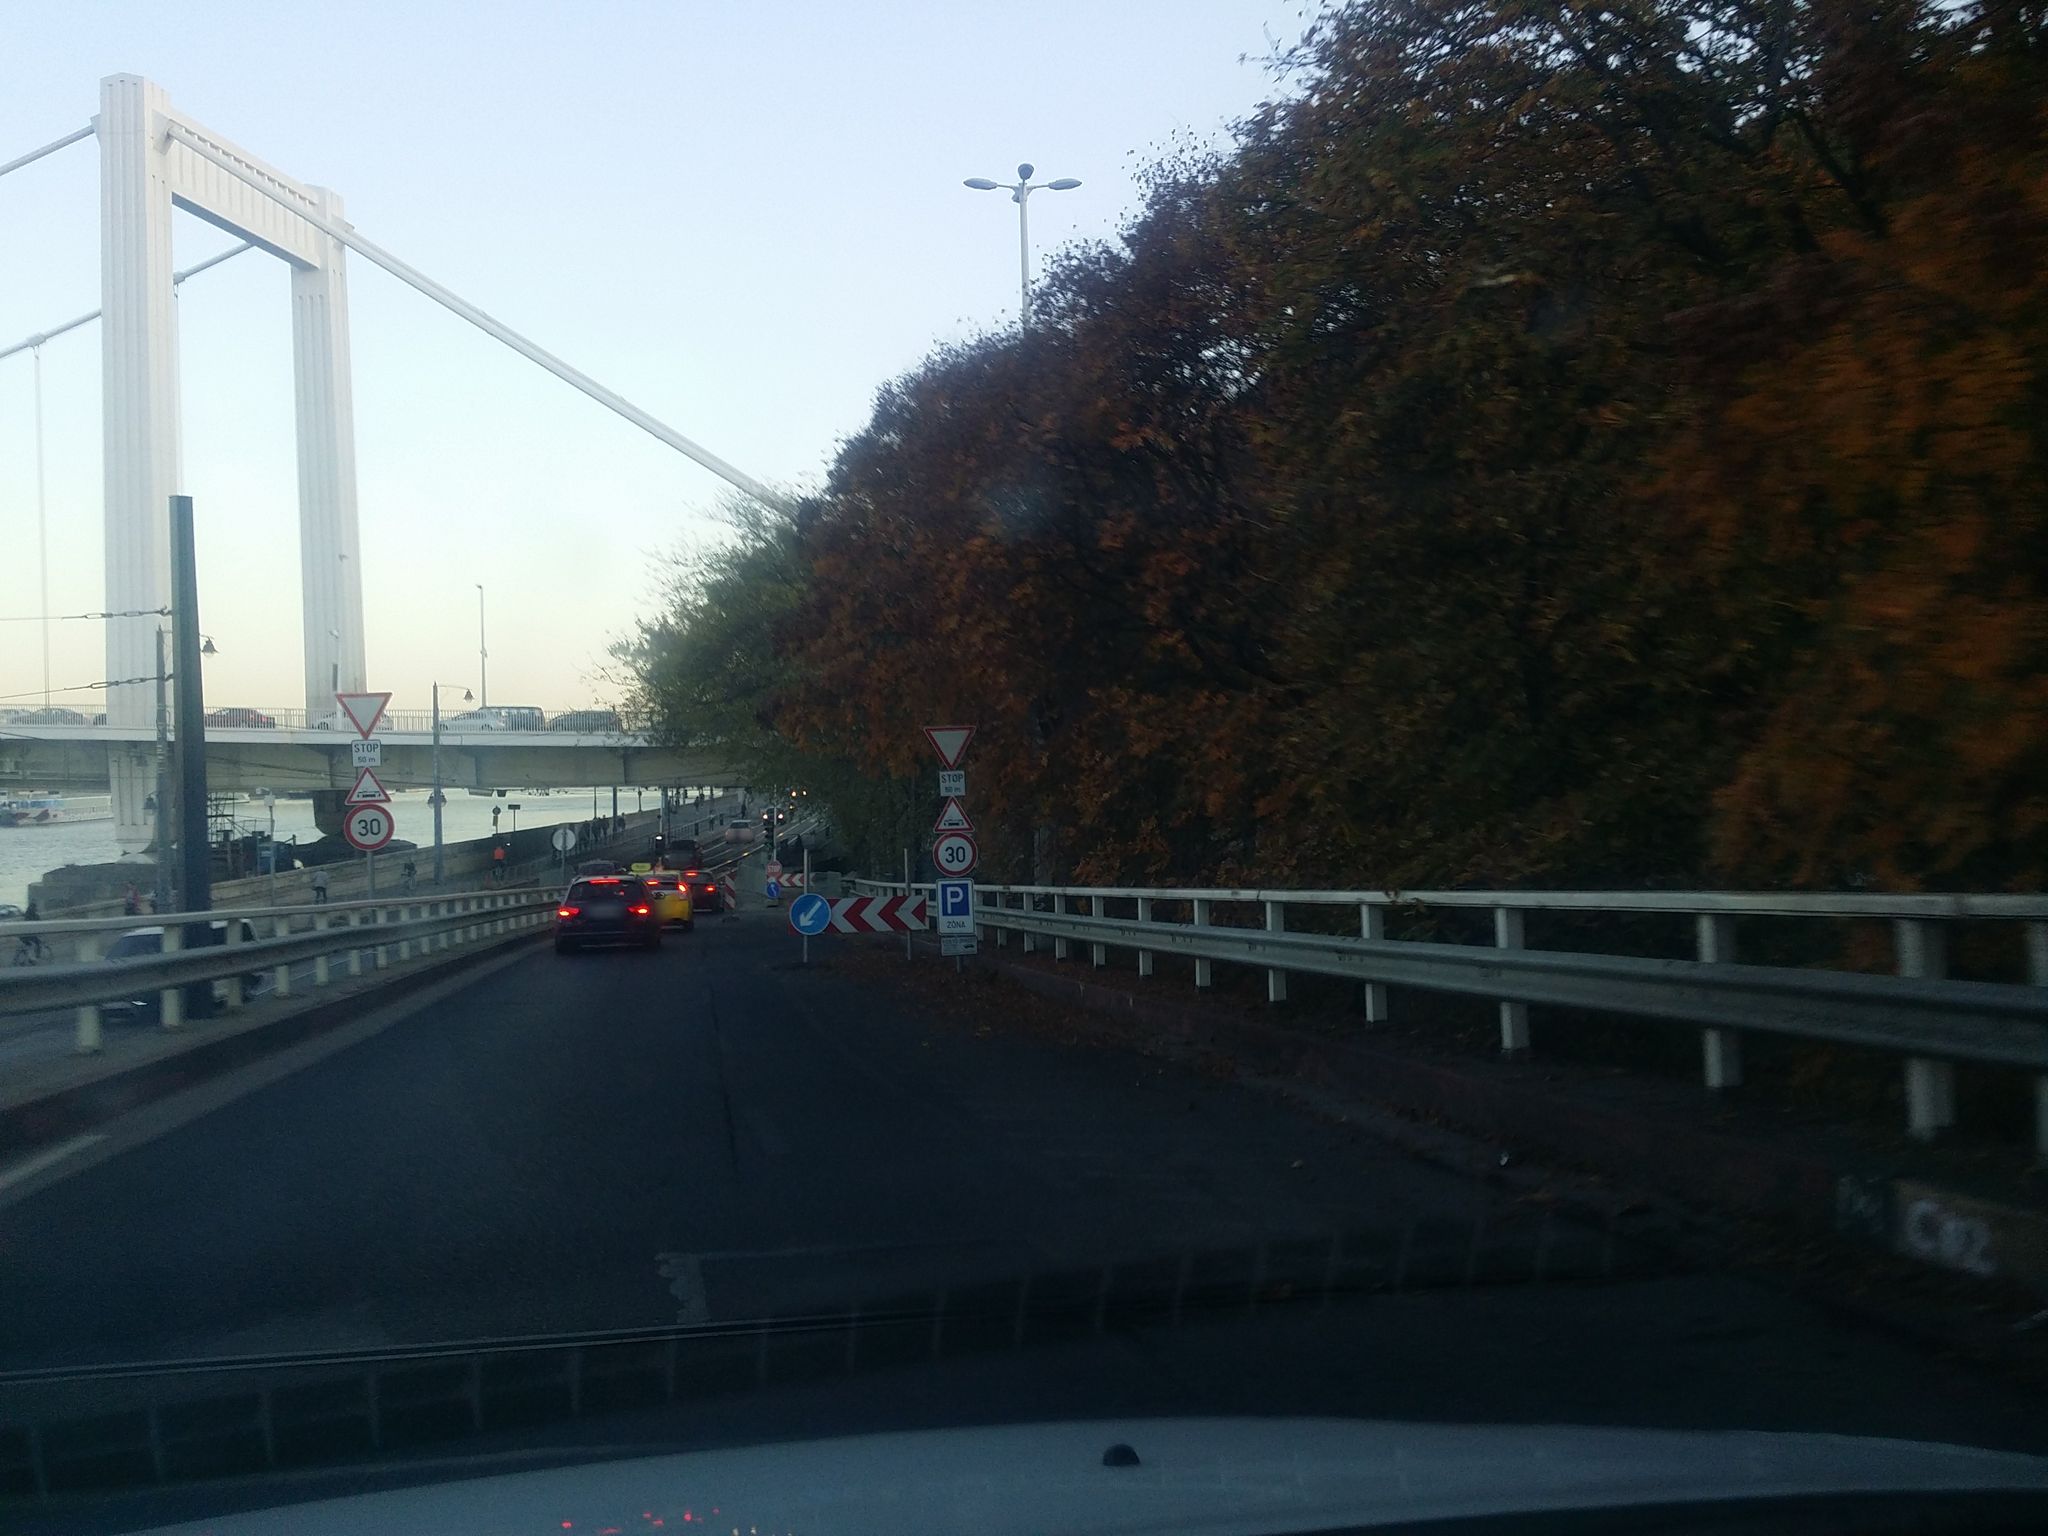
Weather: clear
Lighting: dusk/dawn
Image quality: good
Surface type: driving surface
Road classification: secondary, primary_link
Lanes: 1
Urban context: urban centre
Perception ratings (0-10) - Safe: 1.31, Lively: 4.25, Beautiful: 3.74, Boring: 1.77, Depressing: 2.87, Wealthy: 4.87